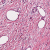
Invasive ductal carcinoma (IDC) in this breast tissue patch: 0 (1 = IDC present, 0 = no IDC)